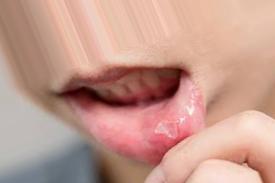
Condition: Mouth Ulcer